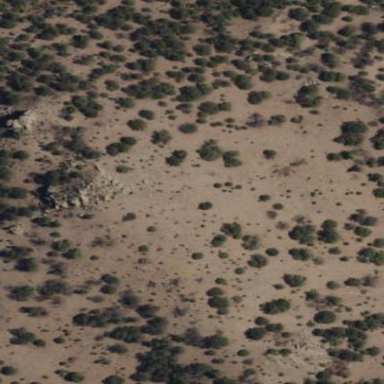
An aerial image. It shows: Area covered in scrub vegetation.